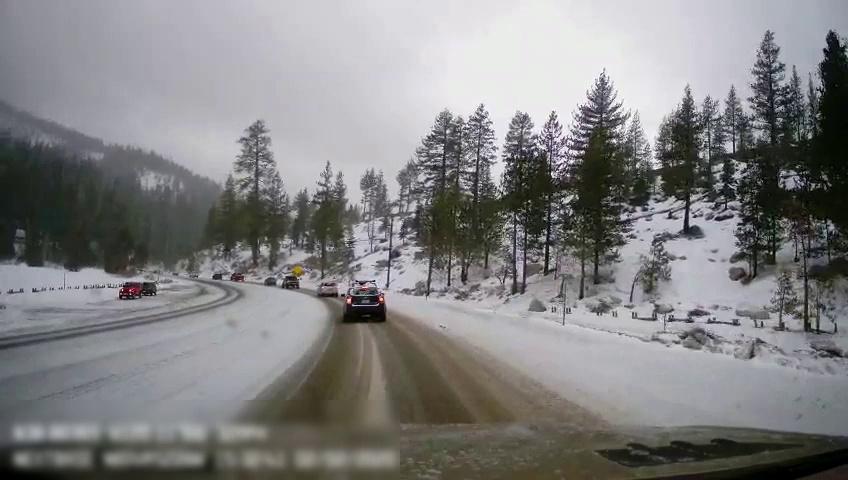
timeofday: Day
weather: Snowy
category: Drivable Space
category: Vehicles | SUV
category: Vehicles | SUV
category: Vehicles | Car
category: Vehicles | Truck
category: Vehicles | Car
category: Traffic | Signs